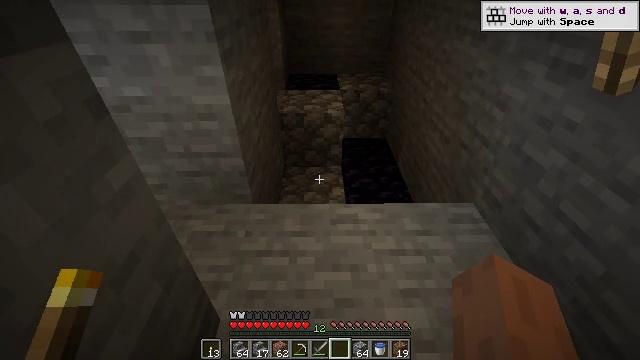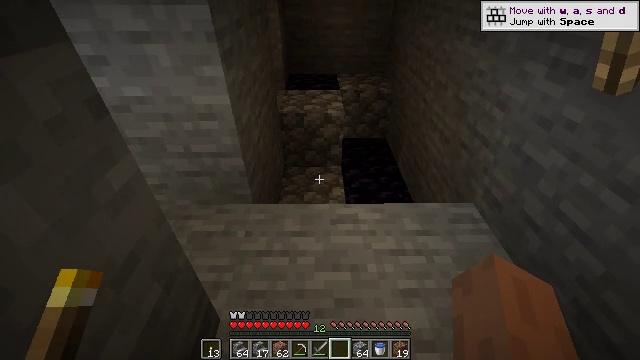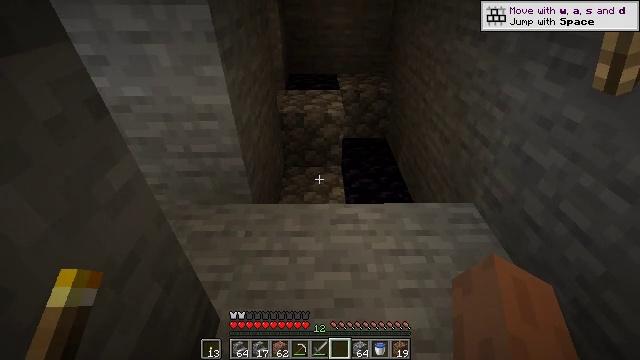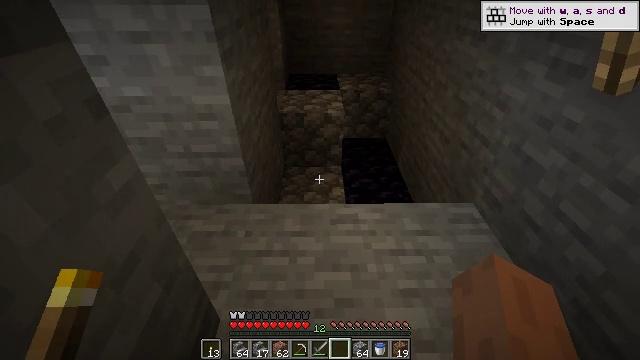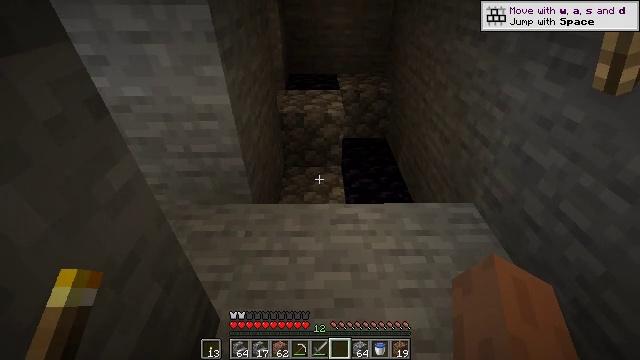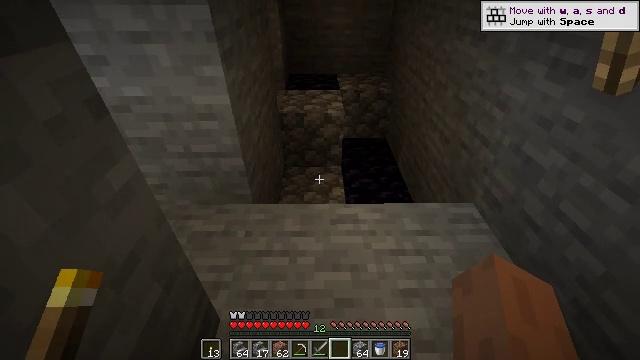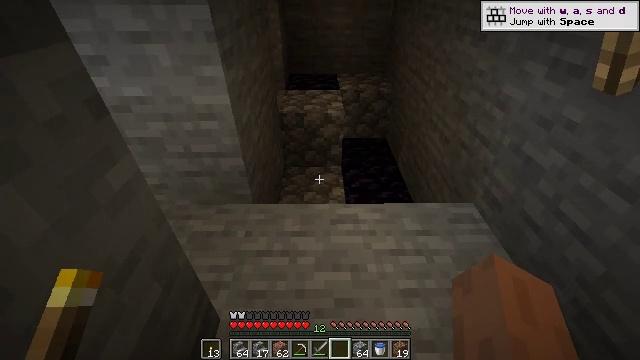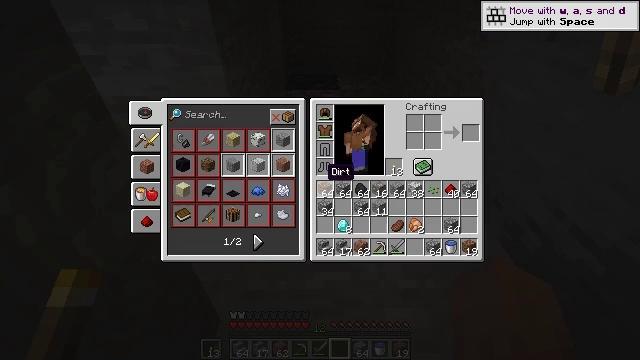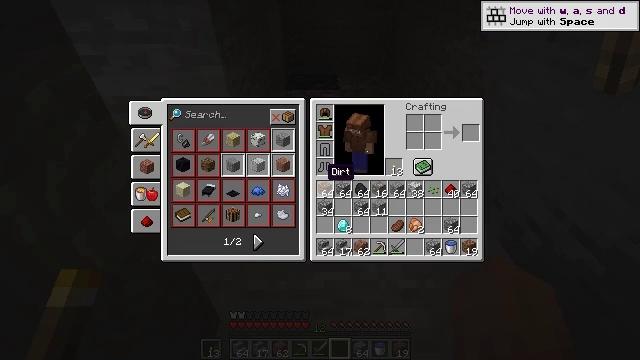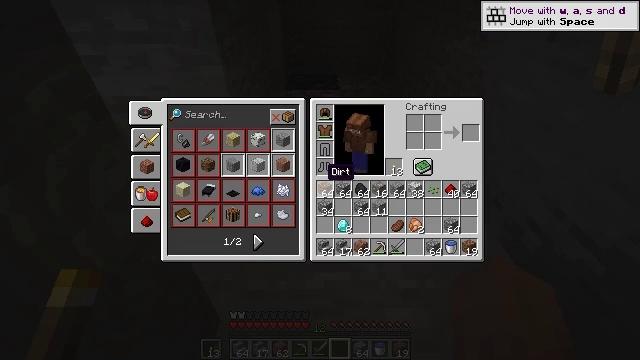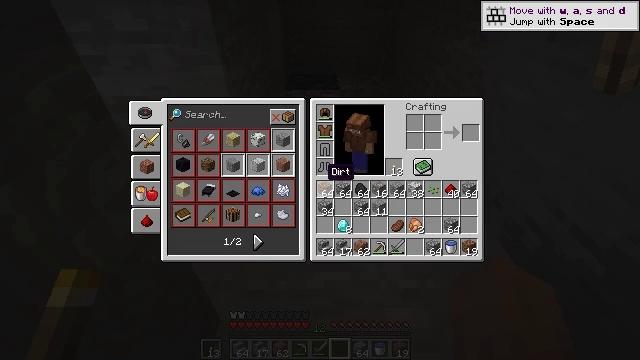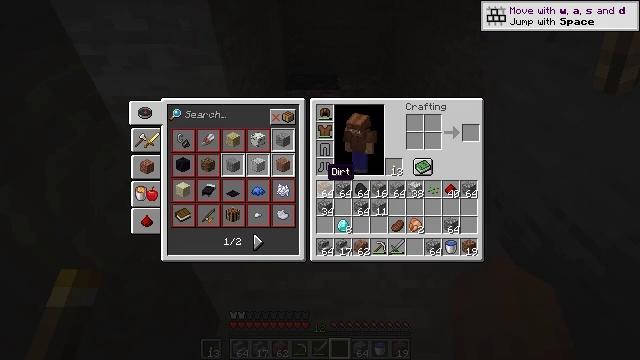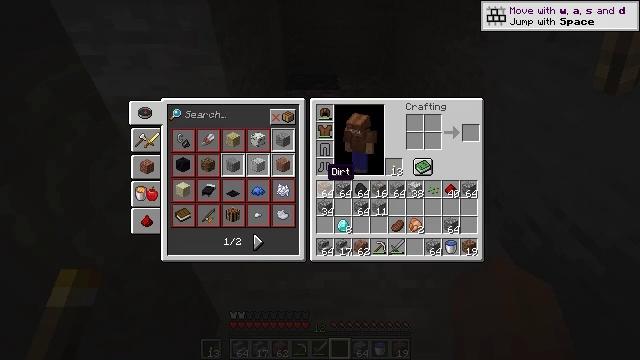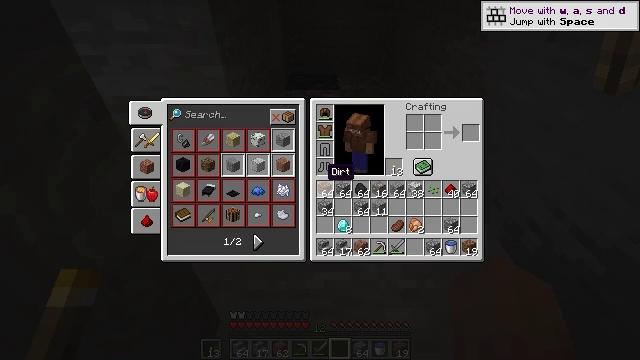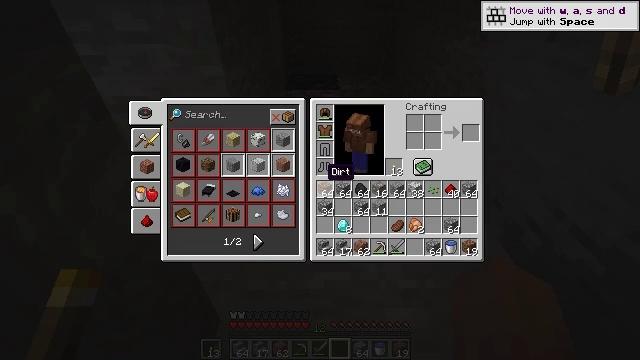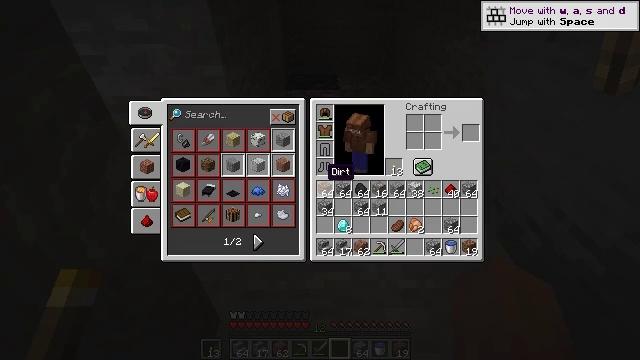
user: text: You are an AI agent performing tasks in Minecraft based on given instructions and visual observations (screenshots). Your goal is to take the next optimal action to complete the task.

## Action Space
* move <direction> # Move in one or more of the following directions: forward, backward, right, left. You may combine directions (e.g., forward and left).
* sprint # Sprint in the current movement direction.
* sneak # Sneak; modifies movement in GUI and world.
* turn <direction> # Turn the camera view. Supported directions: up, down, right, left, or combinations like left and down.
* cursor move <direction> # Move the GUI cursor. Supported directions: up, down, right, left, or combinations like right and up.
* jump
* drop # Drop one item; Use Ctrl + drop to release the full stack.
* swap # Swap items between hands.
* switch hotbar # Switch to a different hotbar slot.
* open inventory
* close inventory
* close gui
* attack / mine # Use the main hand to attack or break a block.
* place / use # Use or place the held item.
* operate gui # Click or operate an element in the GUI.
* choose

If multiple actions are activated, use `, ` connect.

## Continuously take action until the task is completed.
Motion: motion action
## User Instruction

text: Left click on the iron door to break it.
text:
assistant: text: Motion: attack / mine
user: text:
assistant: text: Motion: attack / mine
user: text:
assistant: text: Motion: attack / mine
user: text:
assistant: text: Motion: attack / mine
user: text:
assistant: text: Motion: attack / mine
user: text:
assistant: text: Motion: attack / mine
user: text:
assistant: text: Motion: attack / mine, open inventory
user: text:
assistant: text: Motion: operate gui, open inventory
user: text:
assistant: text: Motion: operate gui, open inventory
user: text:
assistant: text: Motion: operate gui, open inventory
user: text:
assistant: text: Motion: operate gui
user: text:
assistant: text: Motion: operate gui
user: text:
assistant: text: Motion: operate gui
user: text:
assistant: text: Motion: operate gui
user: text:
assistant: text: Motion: operate gui
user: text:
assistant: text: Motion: operate gui
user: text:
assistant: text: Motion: operate gui
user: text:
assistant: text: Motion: operate gui
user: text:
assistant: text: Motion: operate gui
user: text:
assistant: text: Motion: operate gui
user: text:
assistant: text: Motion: operate gui
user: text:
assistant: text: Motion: operate gui
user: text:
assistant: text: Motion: operate gui
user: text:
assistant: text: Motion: operate gui
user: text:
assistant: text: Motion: operate gui
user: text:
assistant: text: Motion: operate gui
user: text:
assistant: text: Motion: operate gui
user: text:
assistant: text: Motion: operate gui
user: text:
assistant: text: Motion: operate gui
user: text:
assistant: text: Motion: operate gui